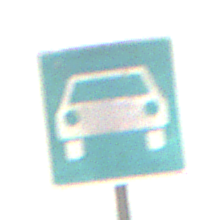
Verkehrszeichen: Kraftfahrstrasse
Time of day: SunriseSunset
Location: Outdoor (RoadRail)
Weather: PartlyCloudy
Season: NotSpecified
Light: Natural